Question: I see another guy use noVnc making a webshell for linux, it's not graphic and its running level3 as in the picture below. Does anyone know how to run vncserver in level3?

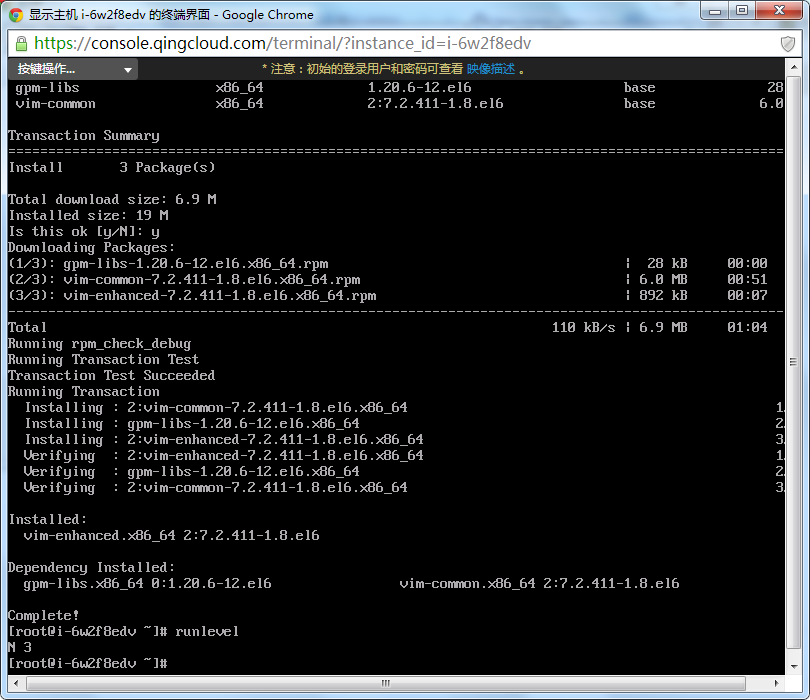
Answer: It doesn't matter if you are on run level 3.
You can start a VNC server, using the vncserver service, and connect to it remotely. Your session will be graphic.If you want to connect remotely to a shell, you can just use ssh instead.You can use this link <URL>That explains how to do it.